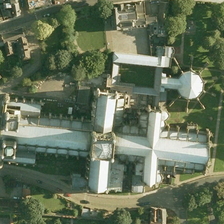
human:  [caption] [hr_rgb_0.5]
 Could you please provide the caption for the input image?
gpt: some green trees and some buildings are around a white church .

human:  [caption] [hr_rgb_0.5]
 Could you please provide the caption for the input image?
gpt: the white church is located in the center of the square .

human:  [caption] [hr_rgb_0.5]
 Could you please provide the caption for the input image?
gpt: on either side of the white church are red buildings .

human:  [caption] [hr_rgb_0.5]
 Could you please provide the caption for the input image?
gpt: some green trees and some buildings are around a white church .

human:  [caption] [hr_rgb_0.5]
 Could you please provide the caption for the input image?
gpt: the white church is located in the center of the square .